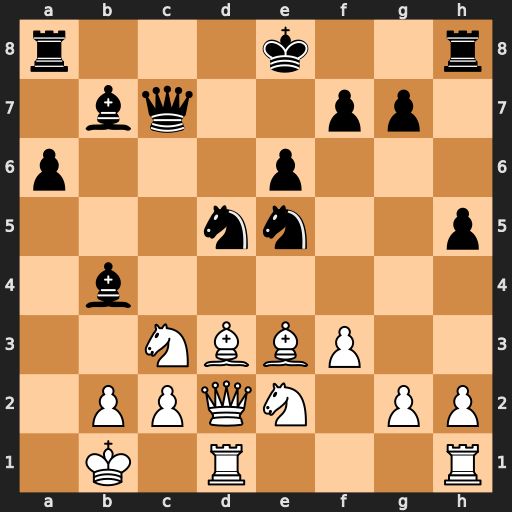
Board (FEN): r3k2r/1bq2pp1/p3p3/3nn2p/1b6/2NBBP2/1PPQN1PP/1K1R3R
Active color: w
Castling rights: kq
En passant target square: -
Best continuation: Nxd5 Bxd5 Qxb4